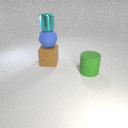
large brown rubber cube behind large green rubber cylinder